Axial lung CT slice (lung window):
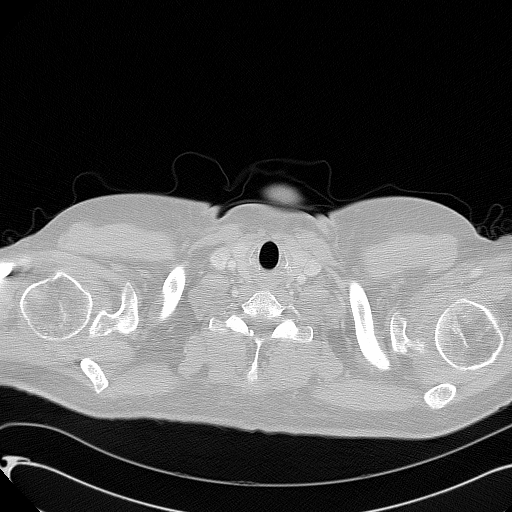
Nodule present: no